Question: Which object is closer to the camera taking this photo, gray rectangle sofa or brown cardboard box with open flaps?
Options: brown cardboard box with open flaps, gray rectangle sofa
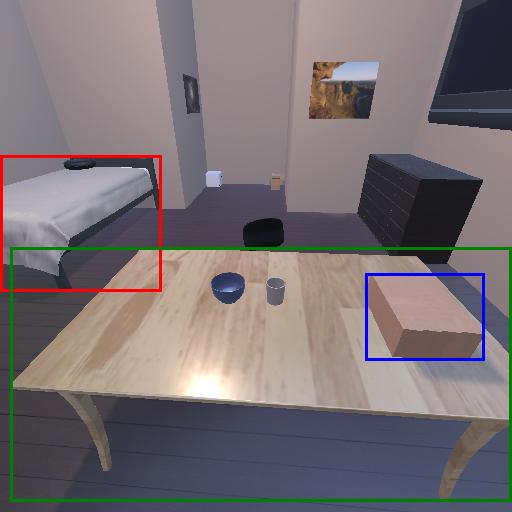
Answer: brown cardboard box with open flaps